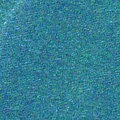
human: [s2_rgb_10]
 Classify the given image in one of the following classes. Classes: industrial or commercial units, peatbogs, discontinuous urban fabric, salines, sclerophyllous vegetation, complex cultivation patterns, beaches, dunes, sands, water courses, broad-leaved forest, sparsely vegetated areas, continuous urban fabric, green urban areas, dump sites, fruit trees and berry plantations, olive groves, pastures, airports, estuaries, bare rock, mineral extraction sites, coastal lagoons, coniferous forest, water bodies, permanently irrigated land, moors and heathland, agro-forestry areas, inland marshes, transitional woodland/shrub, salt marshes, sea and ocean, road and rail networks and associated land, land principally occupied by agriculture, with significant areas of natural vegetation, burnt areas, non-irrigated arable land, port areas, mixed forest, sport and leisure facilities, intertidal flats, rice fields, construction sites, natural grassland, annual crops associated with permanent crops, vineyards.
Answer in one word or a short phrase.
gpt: sea and ocean